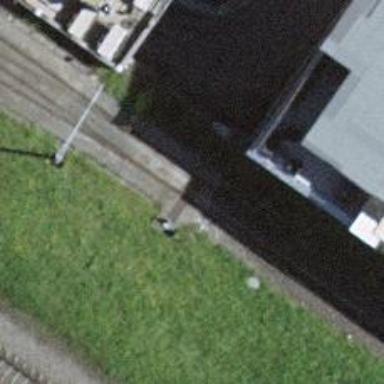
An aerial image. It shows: Railway switch.